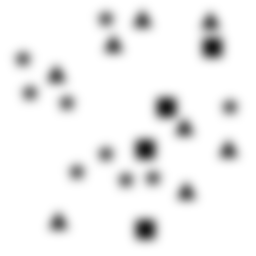
Squares: 4
Triangles: 8
Stars: 9
Total shapes: 21